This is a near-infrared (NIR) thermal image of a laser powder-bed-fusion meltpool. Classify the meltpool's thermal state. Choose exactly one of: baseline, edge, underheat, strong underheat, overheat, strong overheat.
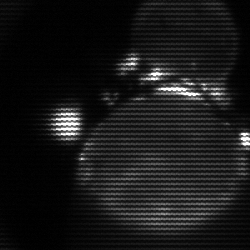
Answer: edge